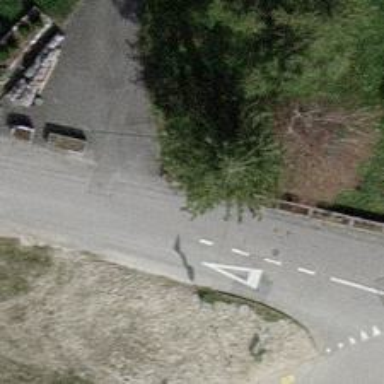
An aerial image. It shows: Unclassified asphalt road with no sidewalk.